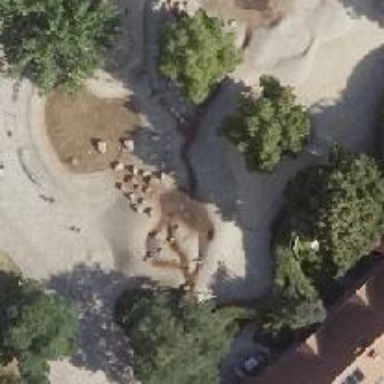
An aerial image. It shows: Playground with water channel.